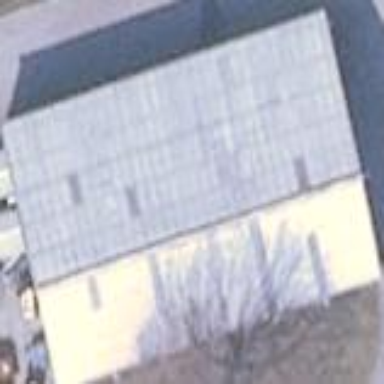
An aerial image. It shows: Commercial building.